Field crop: maize
Growth stage: 2
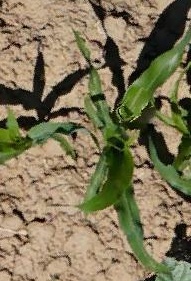
Species: maize